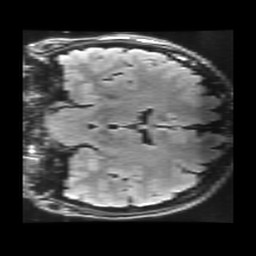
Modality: FLAIR
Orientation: coronal
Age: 21
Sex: male
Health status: healthy
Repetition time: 12 s
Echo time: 0.09782 s